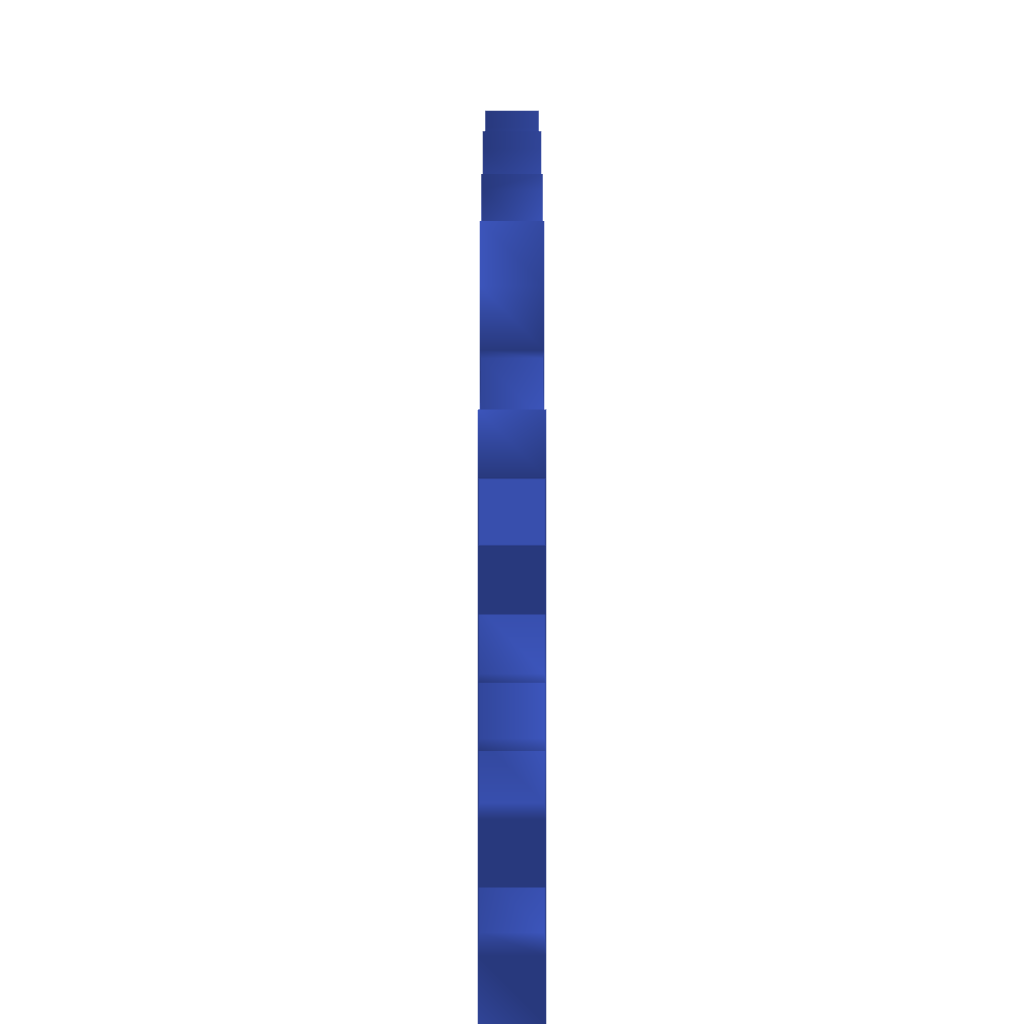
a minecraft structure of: PacMan bad low quality